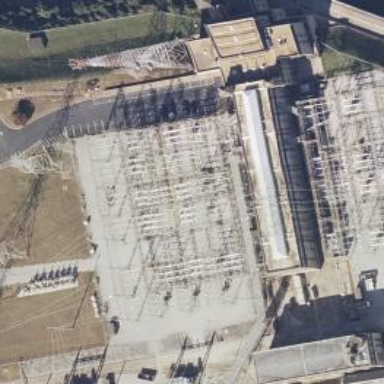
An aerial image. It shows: Switch for power supply.